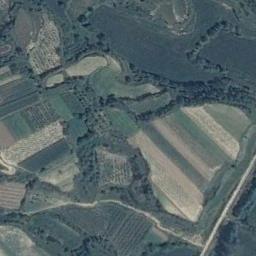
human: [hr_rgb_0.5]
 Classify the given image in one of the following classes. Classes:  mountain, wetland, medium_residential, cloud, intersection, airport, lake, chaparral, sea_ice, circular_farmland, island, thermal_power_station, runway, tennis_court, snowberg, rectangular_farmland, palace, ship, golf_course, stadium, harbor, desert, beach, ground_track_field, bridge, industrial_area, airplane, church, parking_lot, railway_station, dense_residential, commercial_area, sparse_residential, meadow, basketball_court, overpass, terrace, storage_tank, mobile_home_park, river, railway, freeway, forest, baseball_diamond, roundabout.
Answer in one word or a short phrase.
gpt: terrace